Interaction volume radius: 10 \u00c5
Interaction volume height: 10 \u00c5
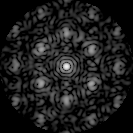
Disorder parameter: 0.5829